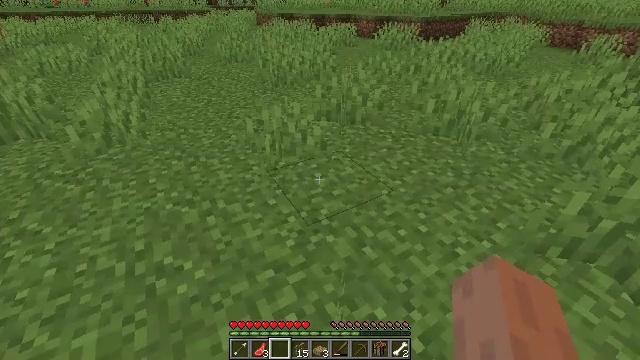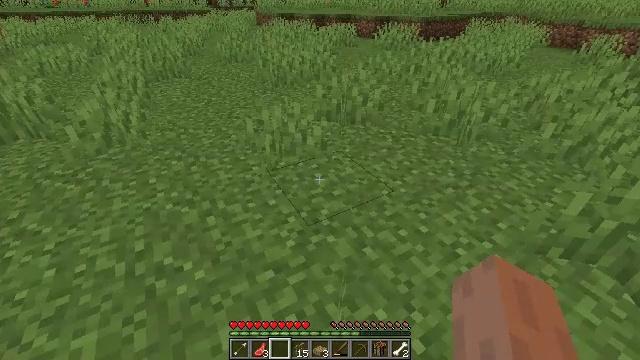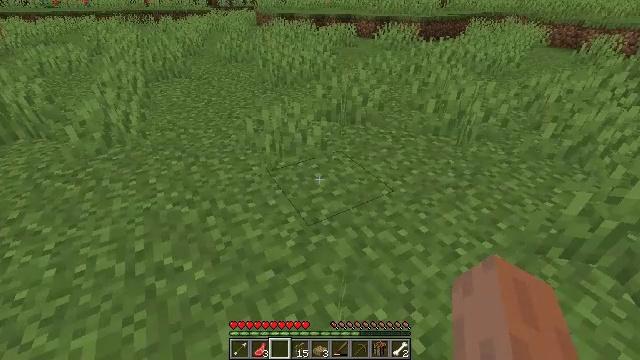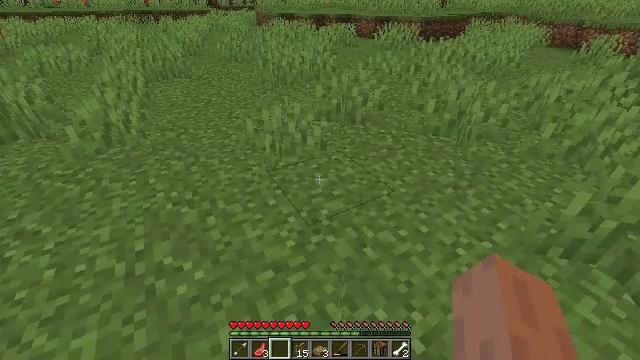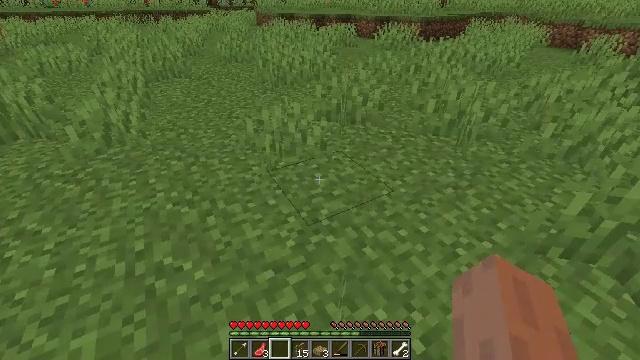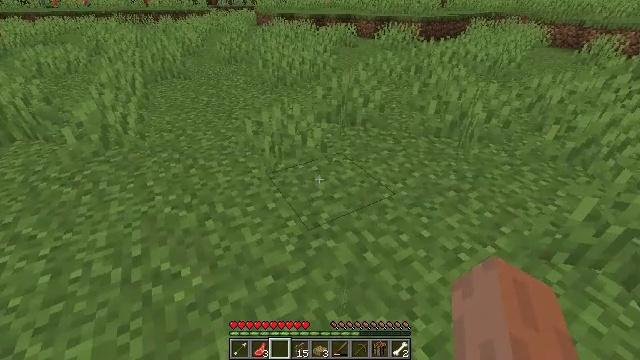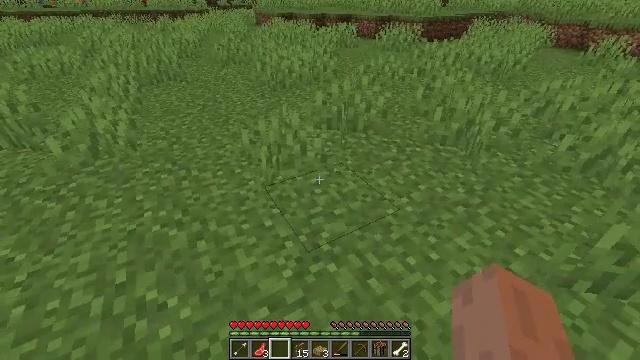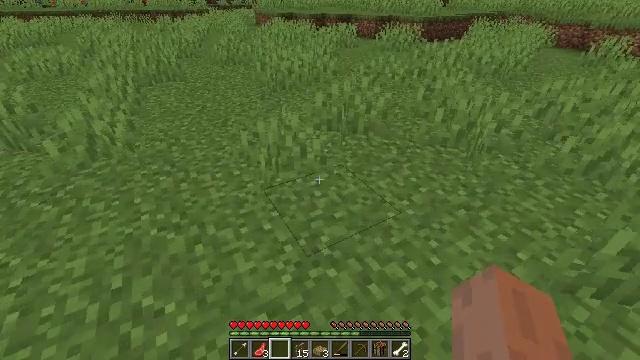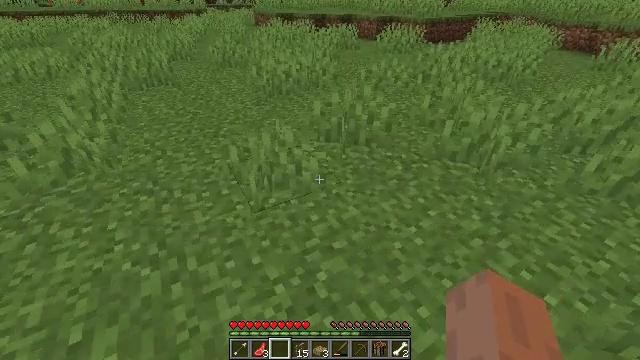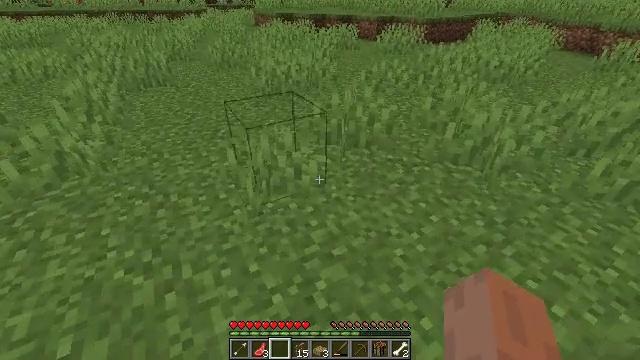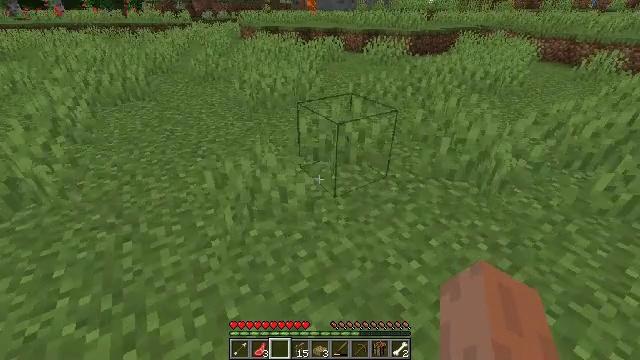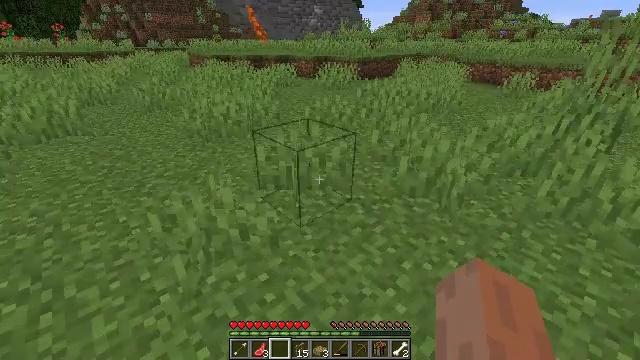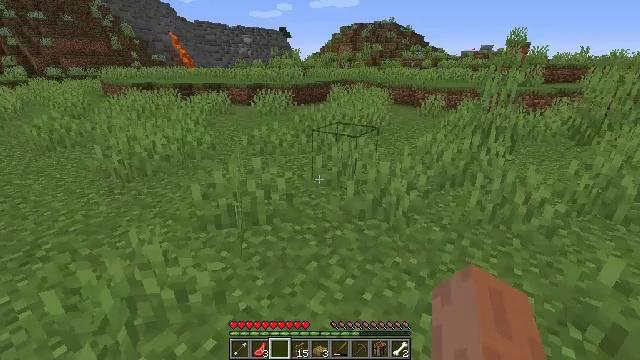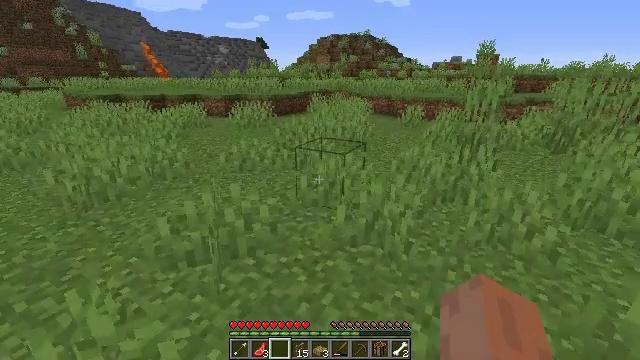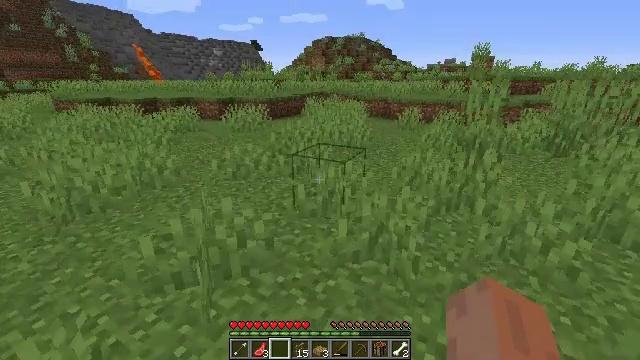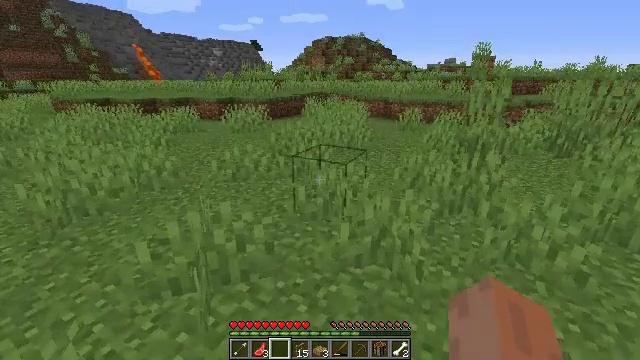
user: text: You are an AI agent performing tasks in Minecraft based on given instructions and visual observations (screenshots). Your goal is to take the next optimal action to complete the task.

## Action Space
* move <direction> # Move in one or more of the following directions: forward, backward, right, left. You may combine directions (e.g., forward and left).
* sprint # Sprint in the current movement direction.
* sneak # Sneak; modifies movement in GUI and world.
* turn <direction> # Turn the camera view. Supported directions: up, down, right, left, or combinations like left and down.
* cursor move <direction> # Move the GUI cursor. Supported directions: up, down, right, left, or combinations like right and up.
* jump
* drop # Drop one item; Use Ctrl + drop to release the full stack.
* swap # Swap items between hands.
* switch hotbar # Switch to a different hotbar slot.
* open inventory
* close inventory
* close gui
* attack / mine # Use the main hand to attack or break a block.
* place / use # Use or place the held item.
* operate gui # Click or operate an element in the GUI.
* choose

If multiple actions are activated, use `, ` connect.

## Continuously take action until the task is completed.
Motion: motion action
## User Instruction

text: Get some roses from the rose bush.
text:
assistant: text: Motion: no_op
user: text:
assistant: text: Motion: no_op
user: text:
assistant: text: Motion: no_op
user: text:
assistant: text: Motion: no_op
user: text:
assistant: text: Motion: move forward
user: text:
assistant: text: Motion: move forward
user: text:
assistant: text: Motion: move forward
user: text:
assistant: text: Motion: move forward
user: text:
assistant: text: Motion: move forward
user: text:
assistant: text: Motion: move forward, turn right and up
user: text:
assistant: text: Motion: move forward, turn right and up
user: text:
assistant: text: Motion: move forward, turn right and up
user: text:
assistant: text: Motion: move forward, turn right and up
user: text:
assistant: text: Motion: move forward, turn right
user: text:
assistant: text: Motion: move forward
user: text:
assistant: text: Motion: move forward
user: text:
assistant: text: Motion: move forward
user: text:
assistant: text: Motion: move forward
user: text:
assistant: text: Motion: move forward
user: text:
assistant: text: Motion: move forward
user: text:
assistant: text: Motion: move forward
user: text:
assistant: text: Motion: move forward
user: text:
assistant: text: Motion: move forward
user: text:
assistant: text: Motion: move forward, jump
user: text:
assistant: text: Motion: move forward, jump
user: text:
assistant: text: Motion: move forward and move right, jump
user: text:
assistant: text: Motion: move forward and move right, jump
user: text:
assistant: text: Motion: move forward and move right, jump
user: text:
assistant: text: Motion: move forward and move right, turn right, jump
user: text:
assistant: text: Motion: move forward and move right, turn right